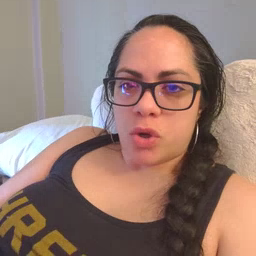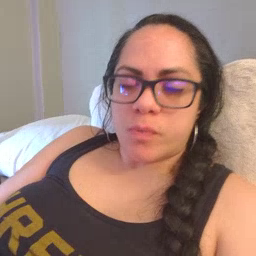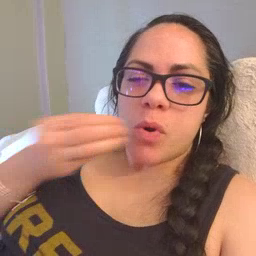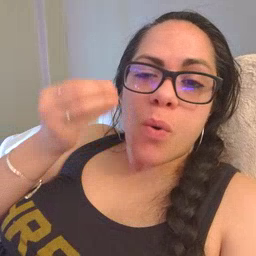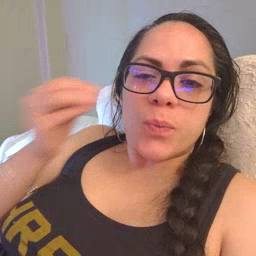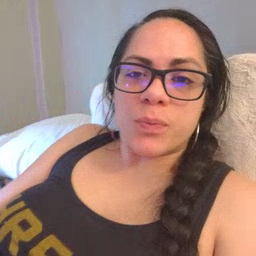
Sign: home